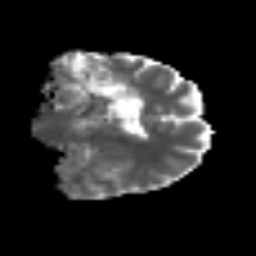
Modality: MD
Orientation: coronal
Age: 40
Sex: female
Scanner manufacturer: siemens
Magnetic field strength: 3 T
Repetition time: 6.1 s
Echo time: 0.101 s